Question: I've been asked to create a CSS (non-HTML5) based site that has a filled div with a cutout that shows an image underneath it.

There are additional overlays and other images which makes using static images a pain. Plus, I suspect that I am going to need to be able to scale the background as the browser window changes size.
I realize that I can create an image of the GROW text and simply place it on top of the background image, but I would rather see if this effect can be accomplished "for real."
This needs to work in IE8, 9, and FF 4. I can fallback to another effect for older browsers.
Any suggestions?
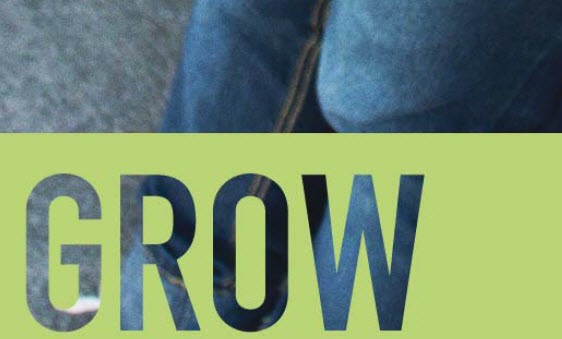
Answer: I ended up using two images without any holes or transparency. It's a hack but works in all browsers.